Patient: sex M, age 77
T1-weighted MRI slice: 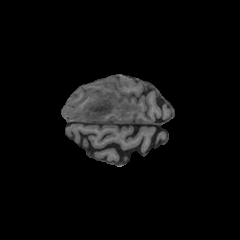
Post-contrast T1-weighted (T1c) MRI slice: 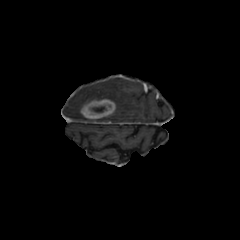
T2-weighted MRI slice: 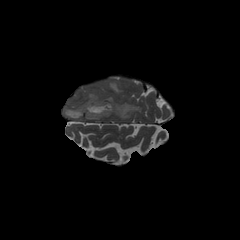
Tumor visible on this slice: yes
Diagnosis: Glioblastoma, IDH-wildtype
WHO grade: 4